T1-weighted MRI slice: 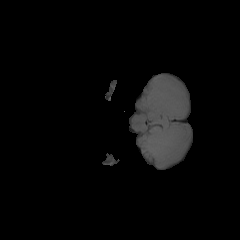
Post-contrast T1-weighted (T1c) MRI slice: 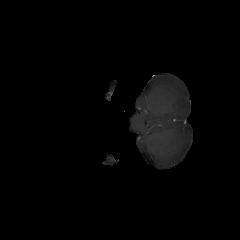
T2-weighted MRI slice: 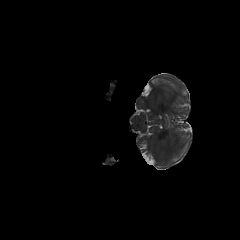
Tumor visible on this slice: no